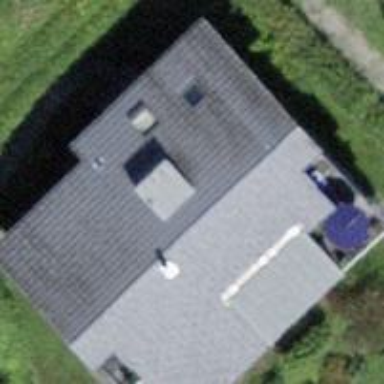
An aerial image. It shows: Simple house.